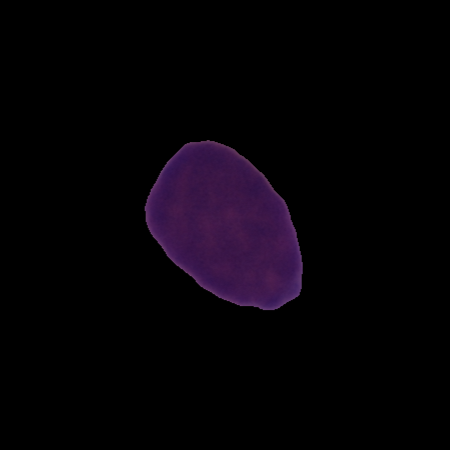
Label: cancer